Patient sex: F
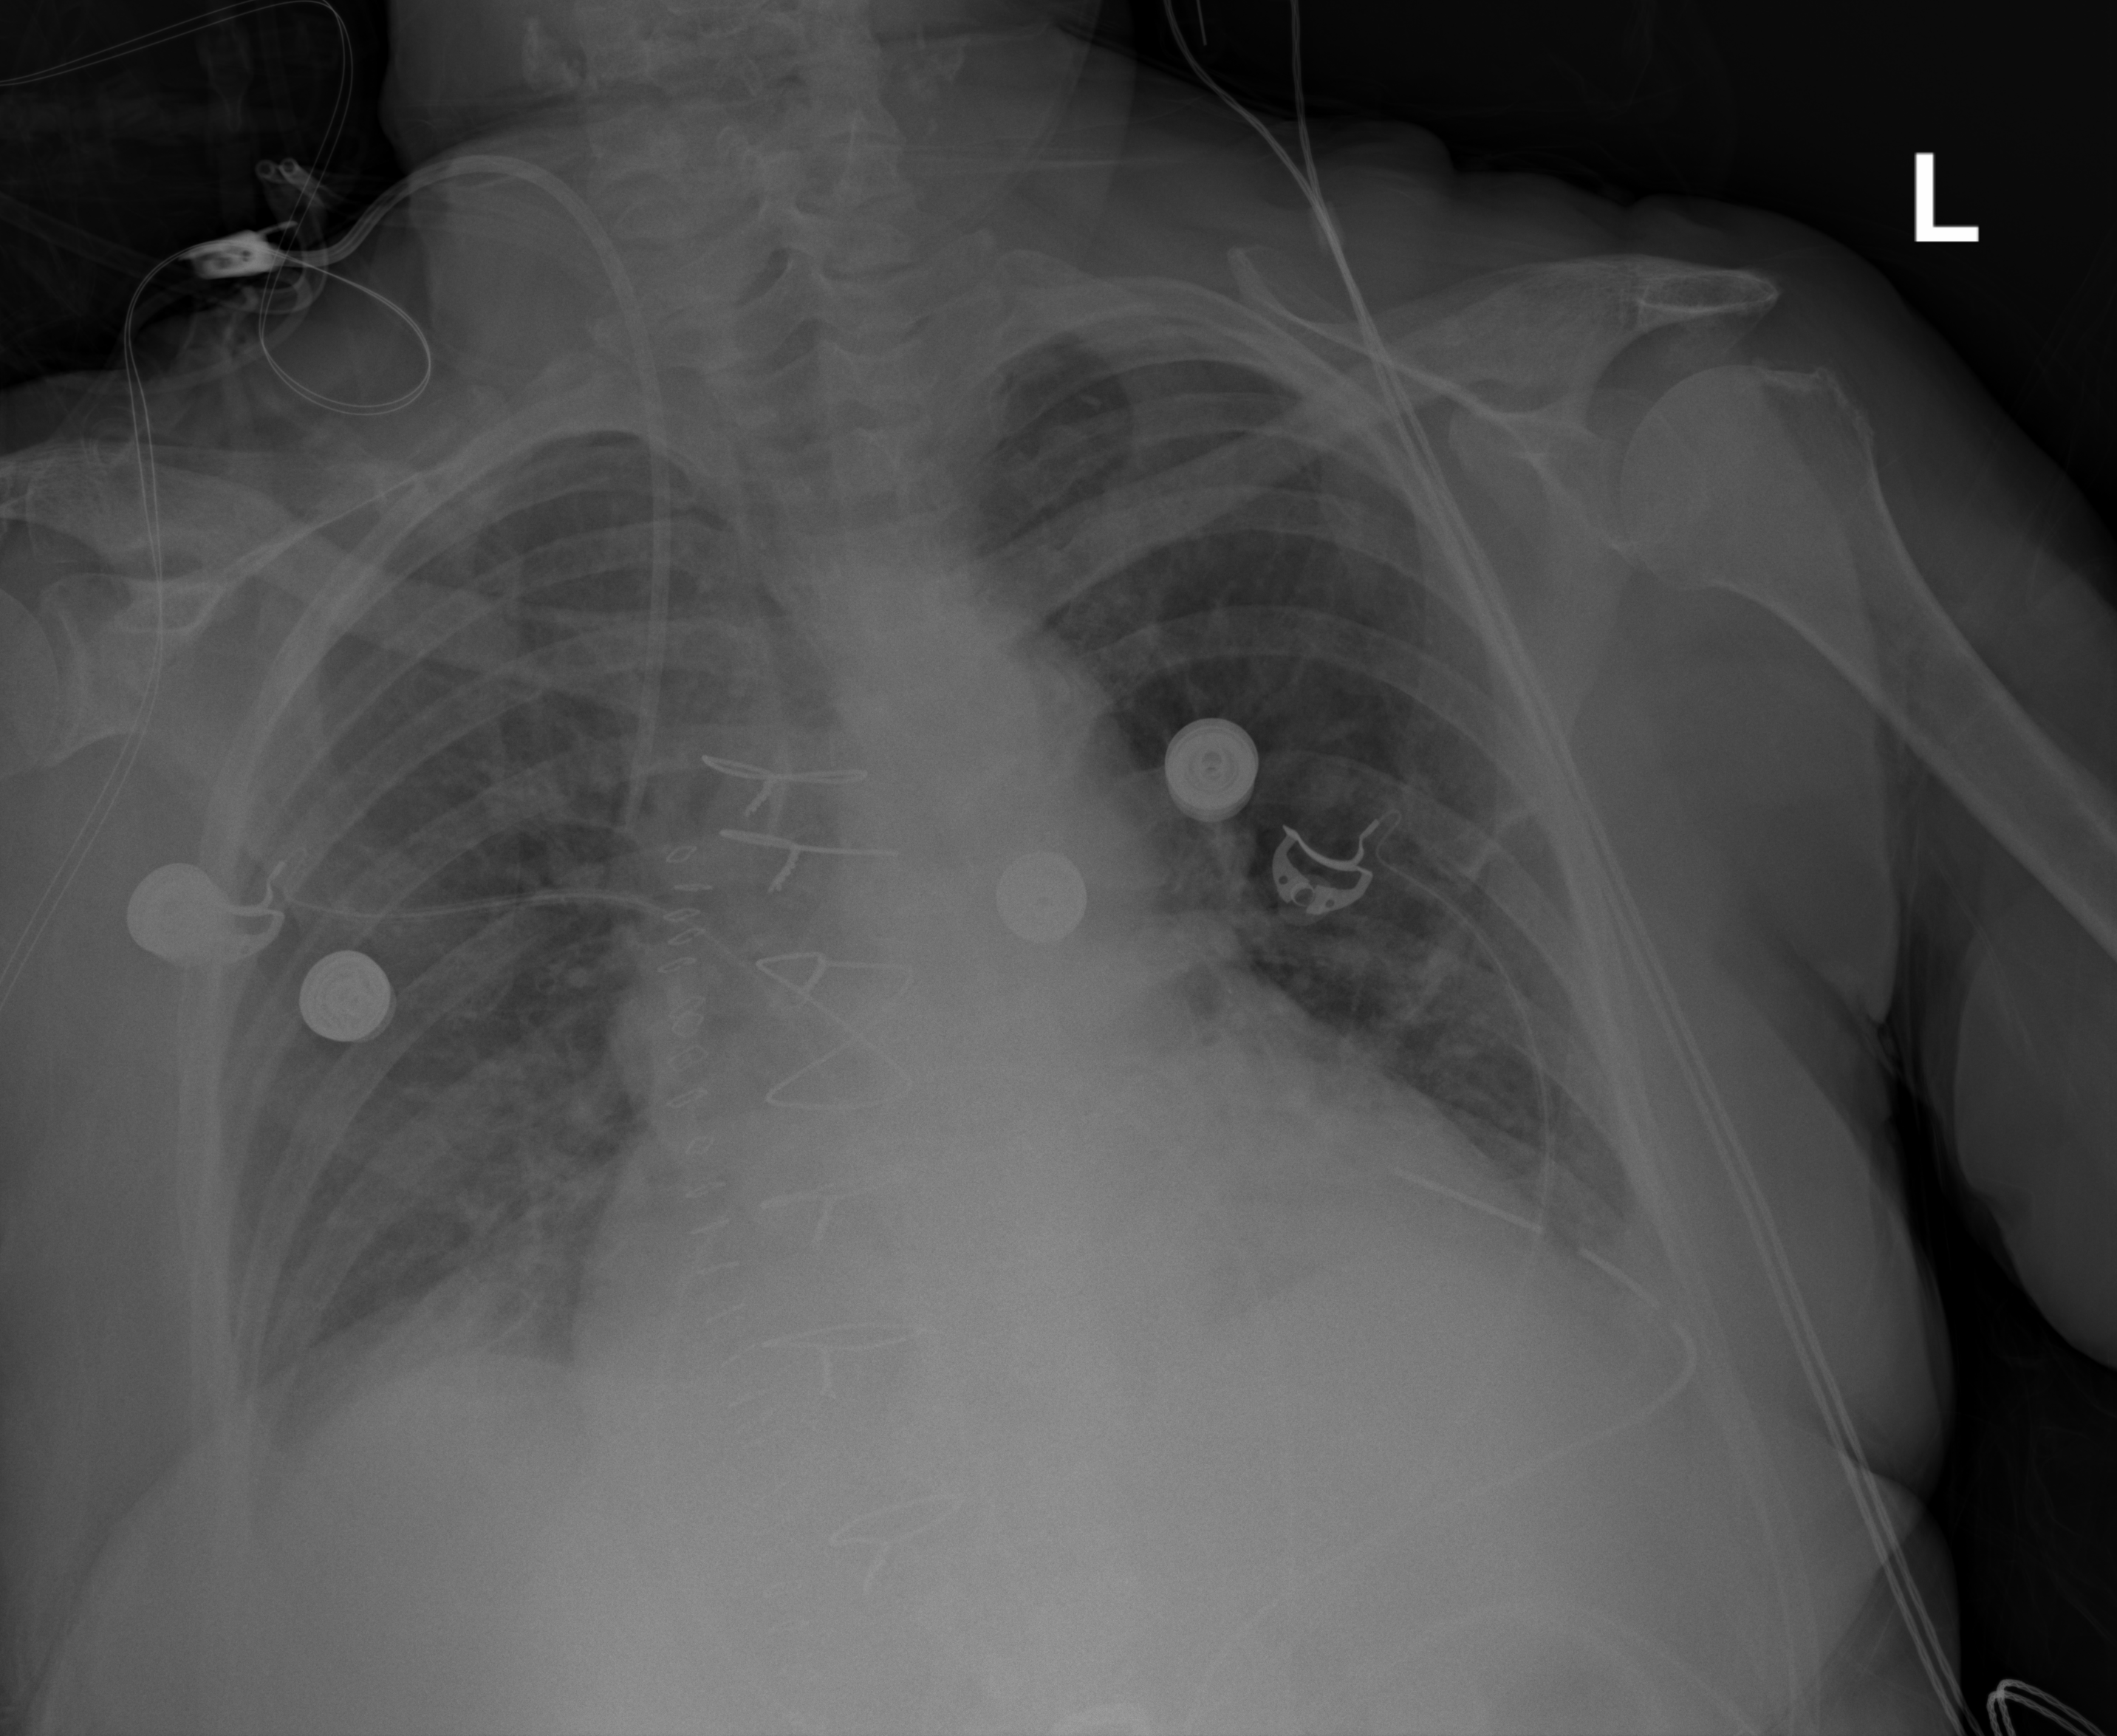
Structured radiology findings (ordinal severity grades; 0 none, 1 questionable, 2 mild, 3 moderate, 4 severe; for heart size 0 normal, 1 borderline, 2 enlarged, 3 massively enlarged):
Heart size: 0
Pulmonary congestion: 0
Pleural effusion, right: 0
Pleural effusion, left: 2
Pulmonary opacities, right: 0
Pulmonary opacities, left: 0
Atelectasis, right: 2
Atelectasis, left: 2